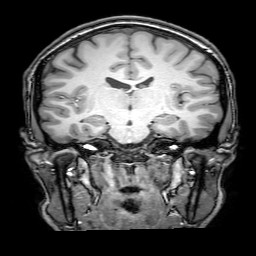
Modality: T1w
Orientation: sagittal
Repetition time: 0.00828 s
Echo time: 0.00388 s